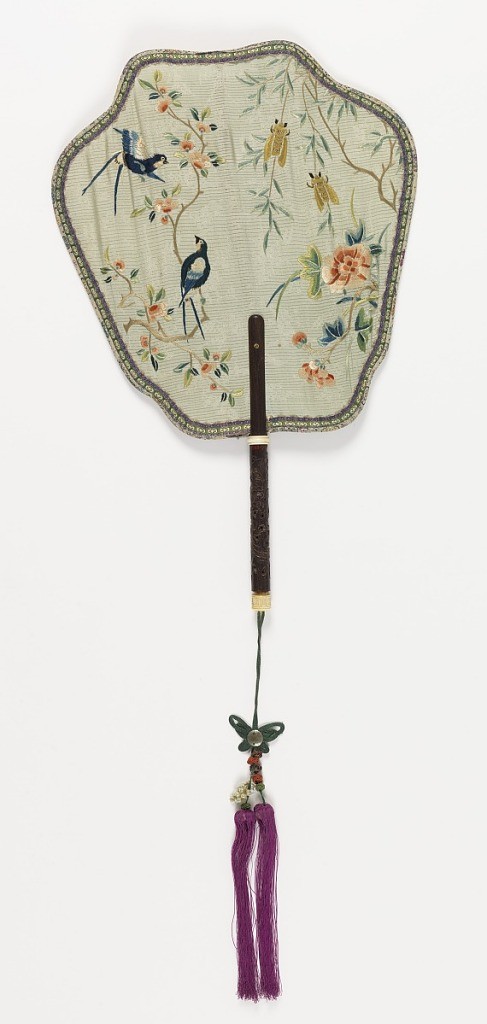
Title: Handscreen
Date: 18th century
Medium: Embroidered silk leaf, carved wood handle with ivory ornaments, silk tassel
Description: Cream-colored silk handscreen embroidered with flowering branches, birds and bees. Carved wood handle with ivory ornaments and two magenta silk tassels with a braided butterfly at the top.